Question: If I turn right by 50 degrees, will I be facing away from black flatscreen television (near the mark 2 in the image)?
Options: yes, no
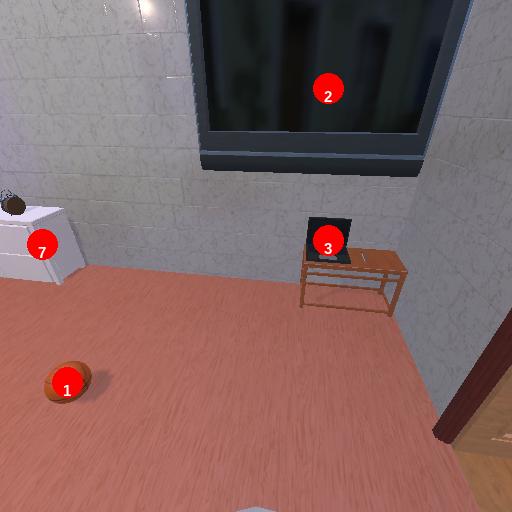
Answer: yes